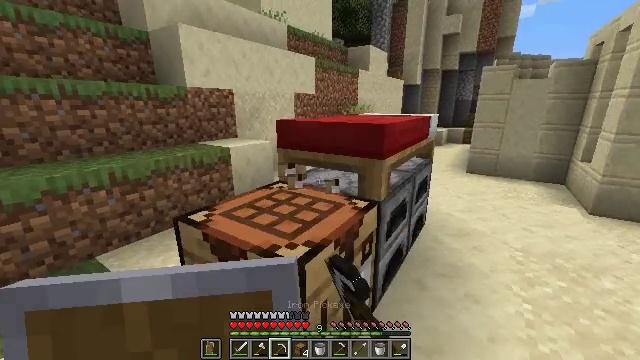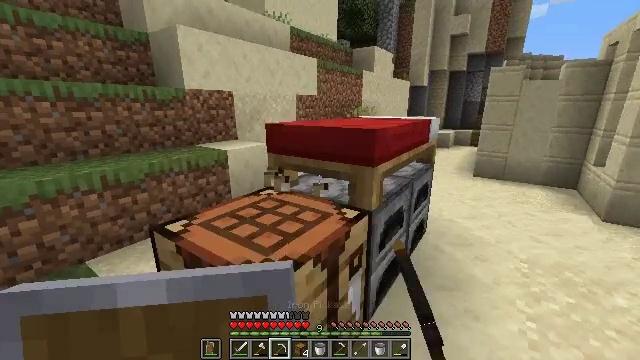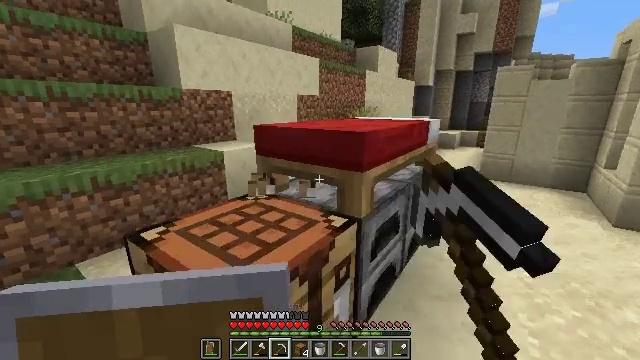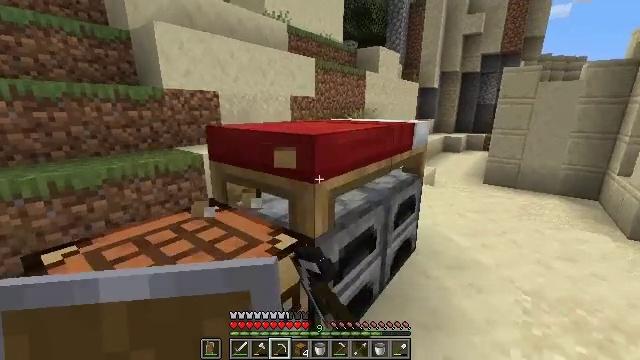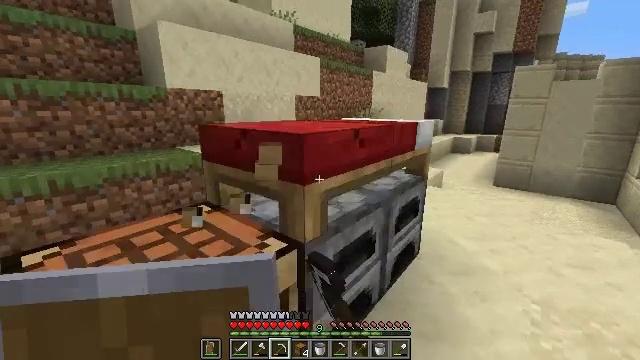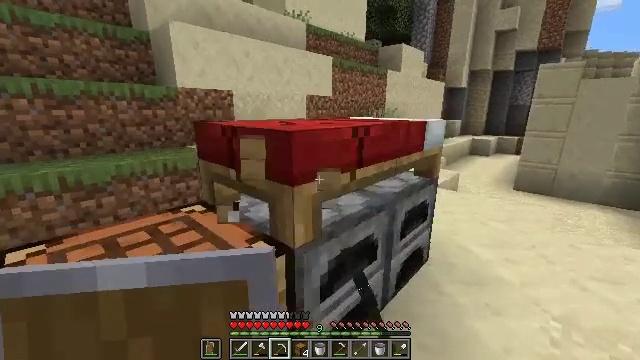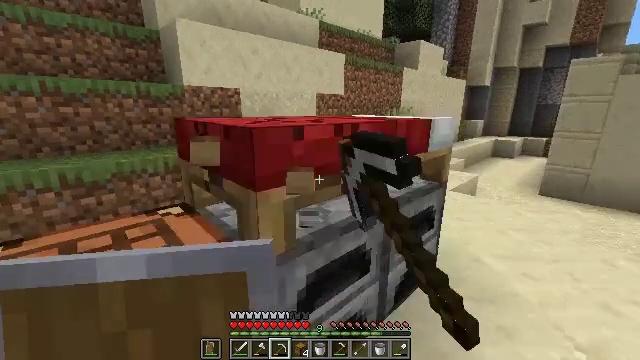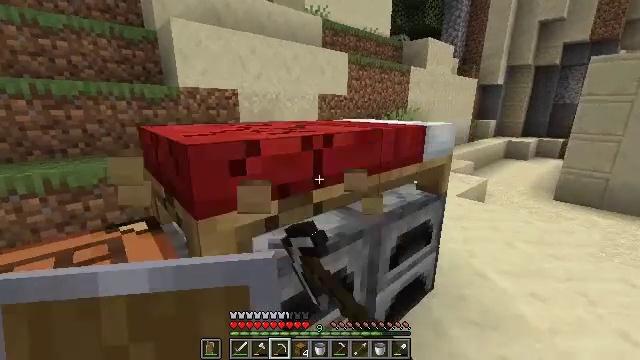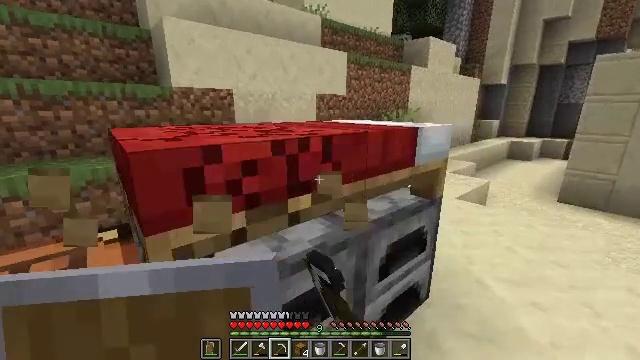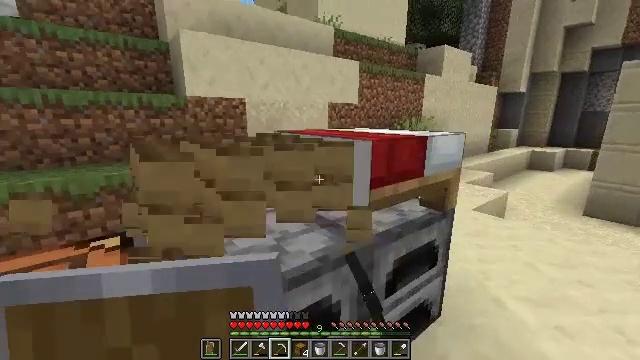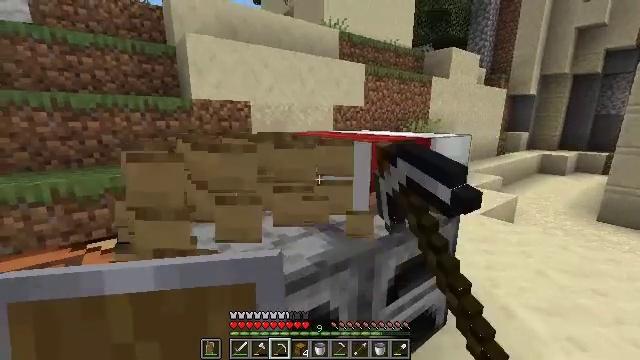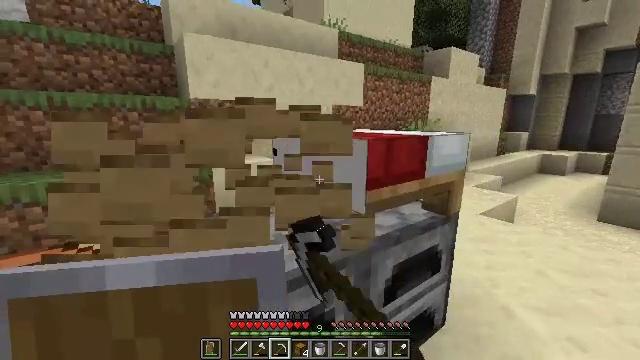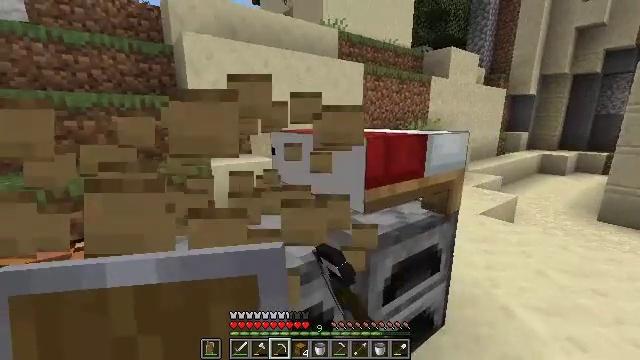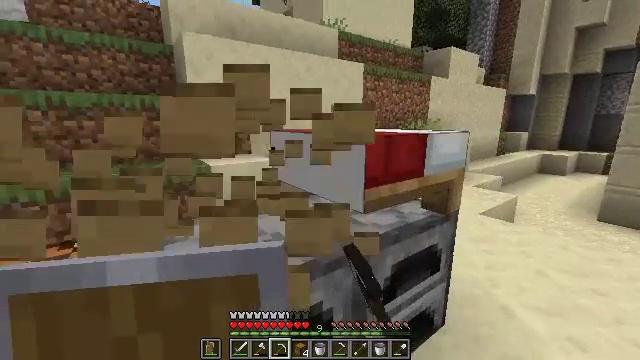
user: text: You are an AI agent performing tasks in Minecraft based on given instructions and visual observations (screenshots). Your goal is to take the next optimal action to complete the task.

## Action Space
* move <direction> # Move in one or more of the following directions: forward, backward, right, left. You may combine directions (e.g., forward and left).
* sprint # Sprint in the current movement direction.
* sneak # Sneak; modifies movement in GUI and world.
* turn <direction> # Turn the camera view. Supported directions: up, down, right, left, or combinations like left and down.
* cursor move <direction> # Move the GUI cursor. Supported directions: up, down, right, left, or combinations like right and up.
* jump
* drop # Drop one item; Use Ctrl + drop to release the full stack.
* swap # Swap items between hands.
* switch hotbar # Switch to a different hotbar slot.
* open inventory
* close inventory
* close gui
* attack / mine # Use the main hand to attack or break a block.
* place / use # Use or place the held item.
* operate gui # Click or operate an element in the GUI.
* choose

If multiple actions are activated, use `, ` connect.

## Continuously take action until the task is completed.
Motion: motion action
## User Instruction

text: Break the red bed to move it.
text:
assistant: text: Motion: move forward and move right, turn left, attack / mine
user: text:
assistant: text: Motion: move forward and move right, turn left, attack / mine
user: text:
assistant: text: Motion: move forward and move right, turn left, attack / mine
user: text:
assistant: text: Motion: move forward and move right, turn left, attack / mine
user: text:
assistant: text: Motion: move forward and move right, turn left, attack / mine
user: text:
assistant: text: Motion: move forward and move right, turn left, attack / mine
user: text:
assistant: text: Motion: move forward and move right, turn left, attack / mine
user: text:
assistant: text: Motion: attack / mine
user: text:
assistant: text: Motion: turn left and up, attack / mine
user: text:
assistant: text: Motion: turn left, attack / mine
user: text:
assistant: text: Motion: attack / mine
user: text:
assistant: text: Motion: attack / mine
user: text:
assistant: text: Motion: attack / mine
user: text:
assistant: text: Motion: attack / mine